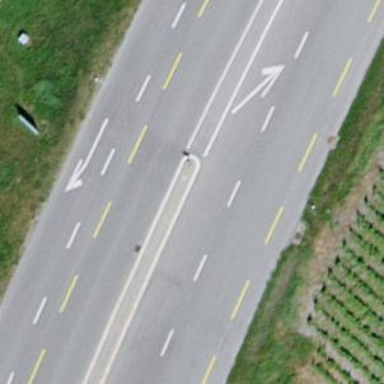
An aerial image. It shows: Primary highway with asphalt surface and designated cycle lane.